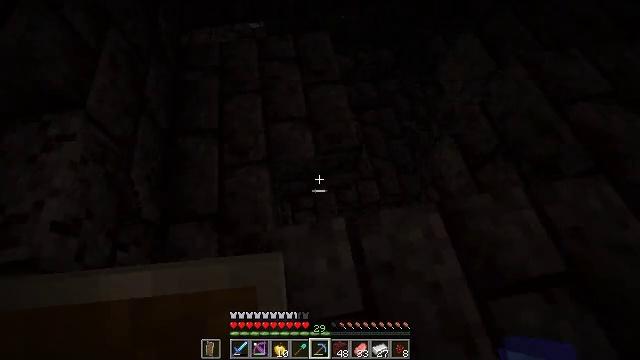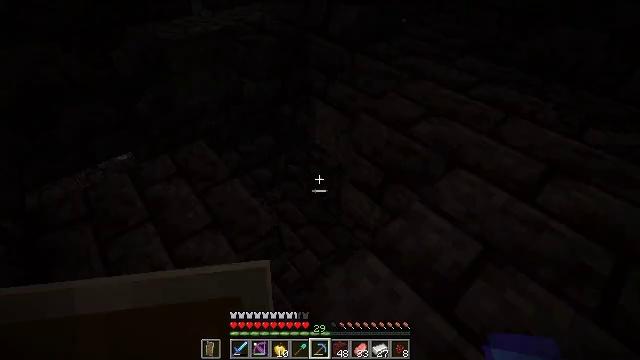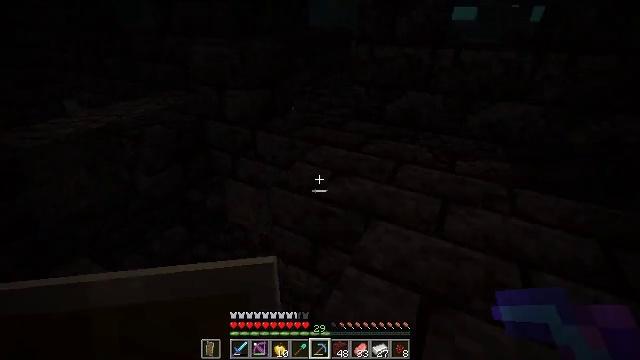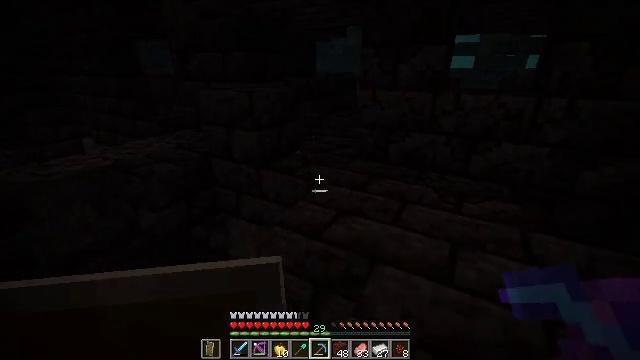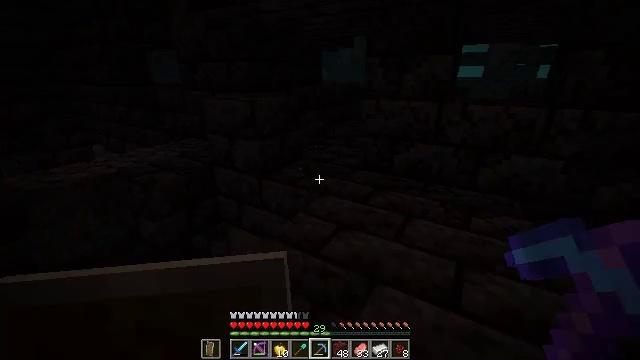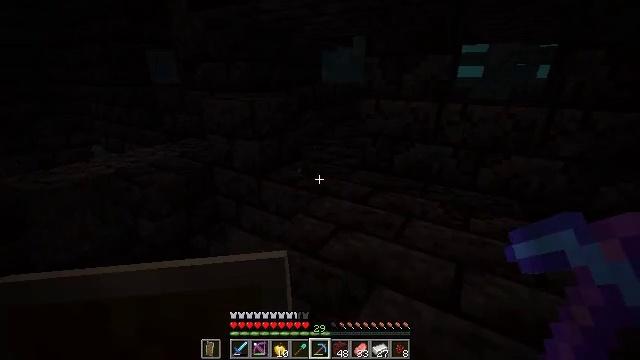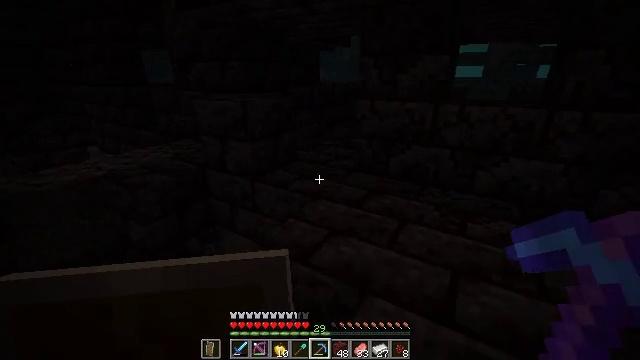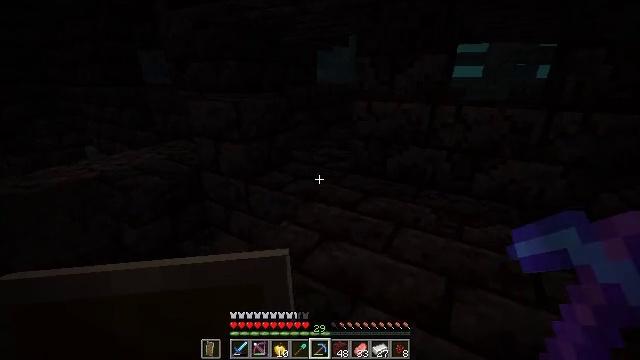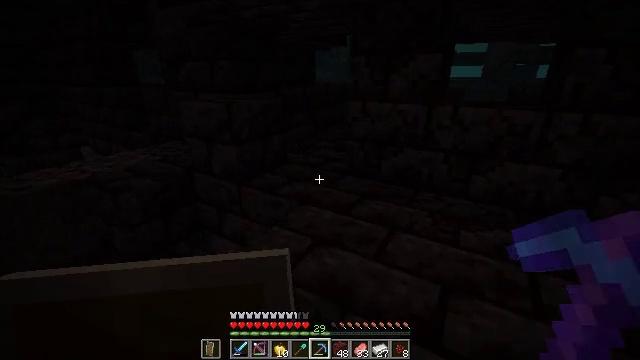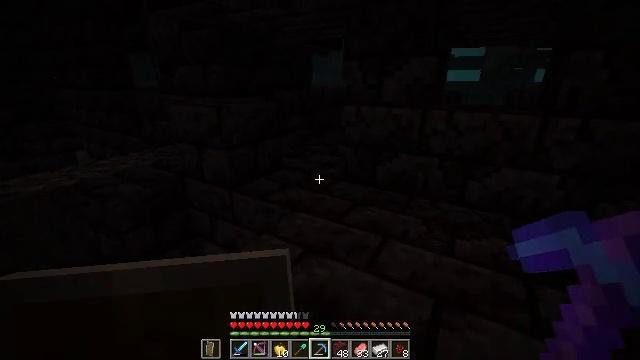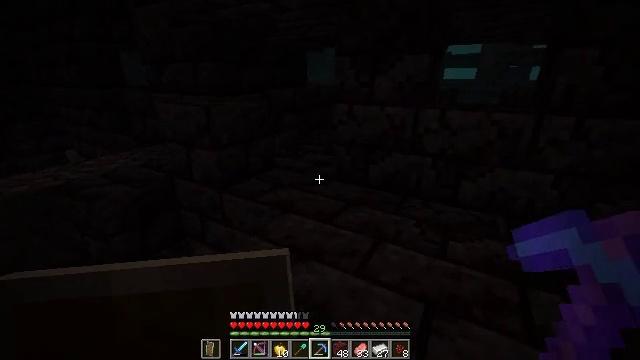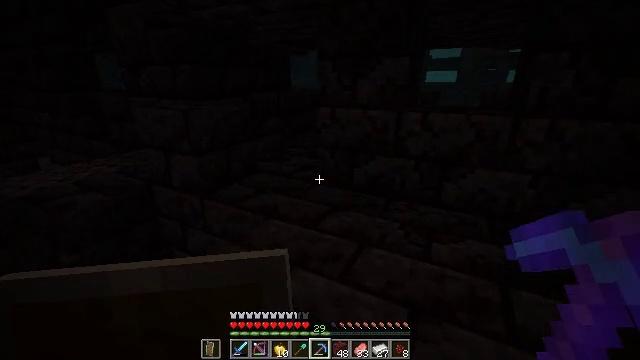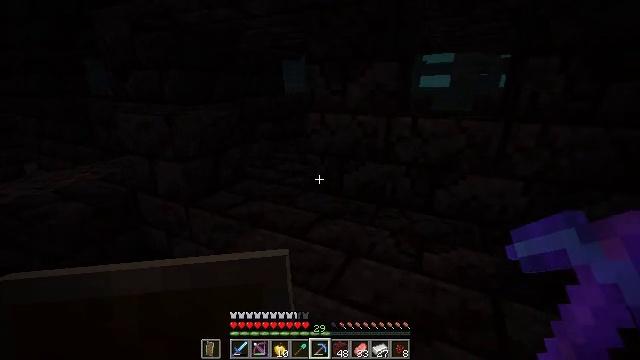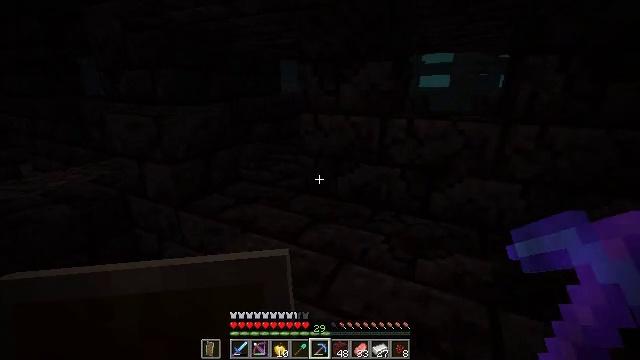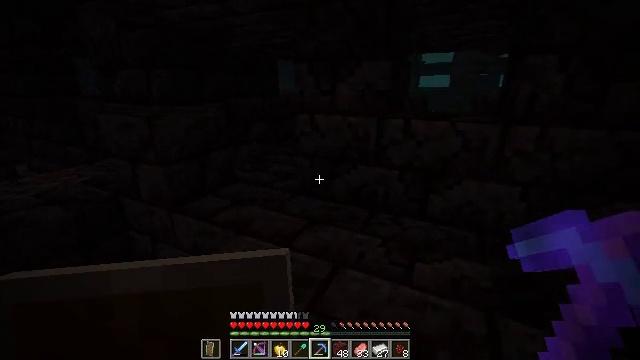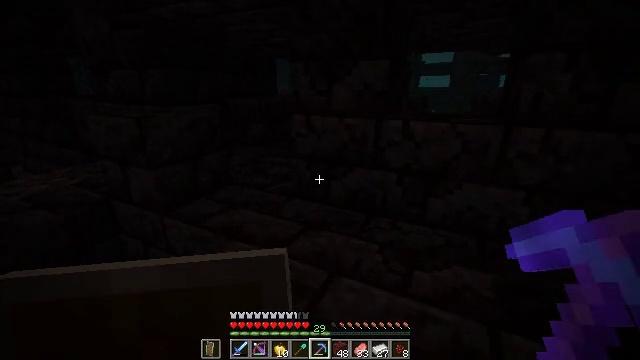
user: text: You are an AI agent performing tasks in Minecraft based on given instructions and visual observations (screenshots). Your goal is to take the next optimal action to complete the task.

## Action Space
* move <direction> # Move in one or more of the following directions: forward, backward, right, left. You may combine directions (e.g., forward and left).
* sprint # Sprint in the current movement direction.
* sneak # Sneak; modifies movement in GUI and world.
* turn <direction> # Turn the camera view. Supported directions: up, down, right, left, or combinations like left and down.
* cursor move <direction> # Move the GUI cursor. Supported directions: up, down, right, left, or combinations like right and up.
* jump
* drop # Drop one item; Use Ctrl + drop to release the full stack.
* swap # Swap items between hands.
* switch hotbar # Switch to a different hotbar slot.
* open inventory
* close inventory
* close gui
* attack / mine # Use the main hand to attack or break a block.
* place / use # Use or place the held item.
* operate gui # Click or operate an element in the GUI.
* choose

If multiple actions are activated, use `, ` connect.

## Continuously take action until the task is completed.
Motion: motion action
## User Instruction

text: Gather polished blackstone bricks.
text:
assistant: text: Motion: move forward and move right, sneak, turn right and up
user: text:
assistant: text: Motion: move forward and move right, sneak, turn right and up
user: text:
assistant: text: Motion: move forward and move right, sneak, turn left and up
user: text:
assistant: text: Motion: move forward and move right, sneak, turn left and up
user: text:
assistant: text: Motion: move forward and move right, sneak
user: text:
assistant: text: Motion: move forward and move right, sneak
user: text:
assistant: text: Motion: move forward and move right, sneak
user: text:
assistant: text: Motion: move forward and move right, sneak
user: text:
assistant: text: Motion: move forward and move right, sneak
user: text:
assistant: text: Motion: move forward and move right, sneak
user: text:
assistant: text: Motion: move forward and move right, sneak, turn right
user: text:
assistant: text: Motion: move forward and move right, sneak
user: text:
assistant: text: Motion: move forward and move right, sneak
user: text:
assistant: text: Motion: move forward, sneak
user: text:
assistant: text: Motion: move forward
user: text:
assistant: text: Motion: move forward, turn left and down
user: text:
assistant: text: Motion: move forward, turn left and down
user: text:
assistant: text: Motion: move forward, turn left and down
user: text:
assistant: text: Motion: move forward, turn left and down
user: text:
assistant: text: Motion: move forward
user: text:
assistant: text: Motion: move forward
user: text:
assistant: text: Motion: move forward, turn down
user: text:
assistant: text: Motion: move forward, turn down
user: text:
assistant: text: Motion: move forward
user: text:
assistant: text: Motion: move forward
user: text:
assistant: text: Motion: move forward
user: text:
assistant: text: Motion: move forward, turn right
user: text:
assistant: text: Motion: move forward, turn right
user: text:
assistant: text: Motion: move forward, turn right
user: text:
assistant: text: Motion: move forward, turn right and down